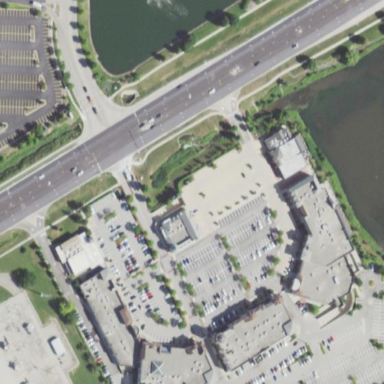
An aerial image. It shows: Retail area.